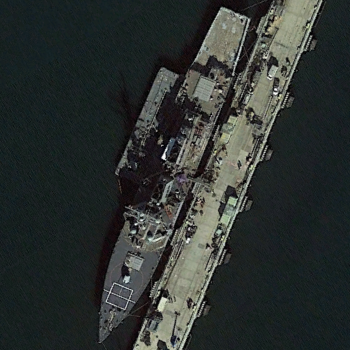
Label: destroyer